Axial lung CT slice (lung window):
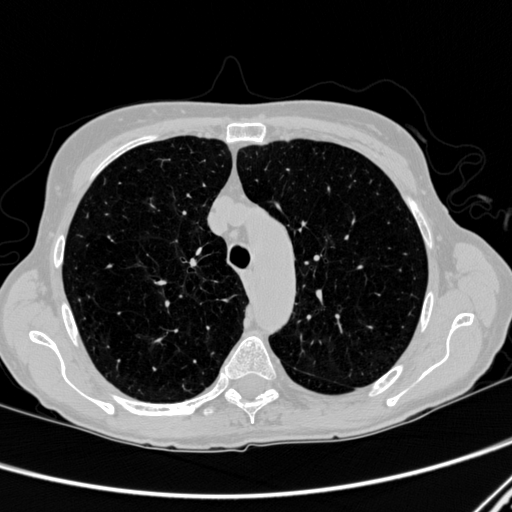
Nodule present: no